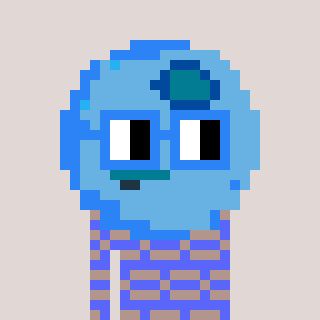
a pixel art character with square blue glasses, a blueberry-shaped head and a purple-colored body on a warm background